Question: I'm currently looking to achieve a gradient effect a bit like the rectangle in <URL>

If I compromise a little I can get close to this using RadialGradientBrush... but is there any (not too painful) way to achieve the rectangular effect?
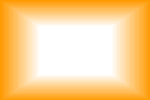
Answer: Use an 'ImageBrush' instead and use this image (or a similar image generated using some image editor) for the background of your rectangle.